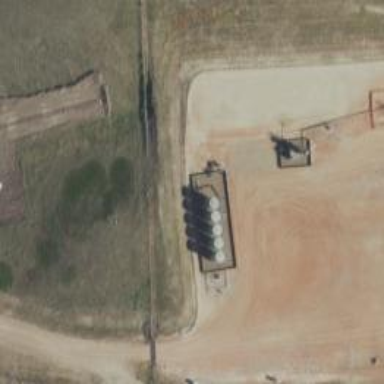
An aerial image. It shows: Storage tank with man-made structure.